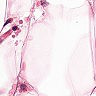
Metastatic tissue present: no